Field crop: tomato
Growth stage: 1
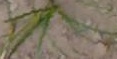
Species: cyperus